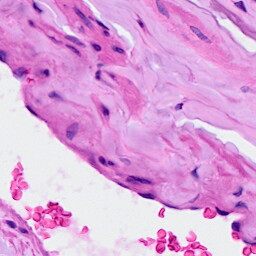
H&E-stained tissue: Ovarian